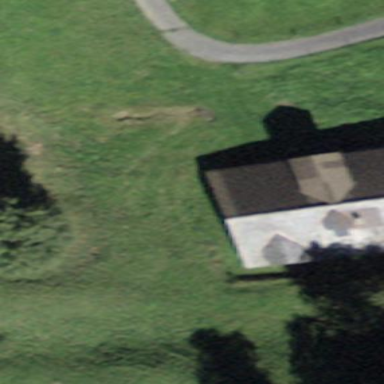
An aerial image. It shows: Farm building.